Question: I want to write MYSQL query to fetch data, Where I want to count SMS sent per hour bases GROUP BY the HOUR where if there is NO data for a particular hour, It should return 0.
Also, I want to Count data for the first 9 hours and last 3 hours together likewise I mentioned in expected result, the first row is 00:00~09:00 and the last row is 21:00~24:00
I would like to mention that I searched StackOverflow a lot for the question and didn't found my answer
'''
SELECT COUNT( * ) , DATE_FORMAT( sms_sent.register_time, '%H:%i:%s' ) AS SENT_TIME
FROM sms_sent
WHERE sms_sent.sent_by =9998
AND DATE( sms_sent.register_time ) = '2018-12-27'
GROUP BY HOUR( sms_sent.register_time )
LIMIT 0 , 30
'''
What expect is that
'''
Sent Time Sent Count
00:00~09:00 0
09:00~10:00 0
10:00~11:00 0
11:00~12:00 0
12:00~13:00 0
13:00~14:00 0
14:00~15:00 0
15:00~16:00 0
16:00~17:00 0
17:00~18:00 0
18:00~19:00 0
19:00~20:00 0
20:00~21:00 0
21:00~24:00 0
'''
What I am getting this time is :

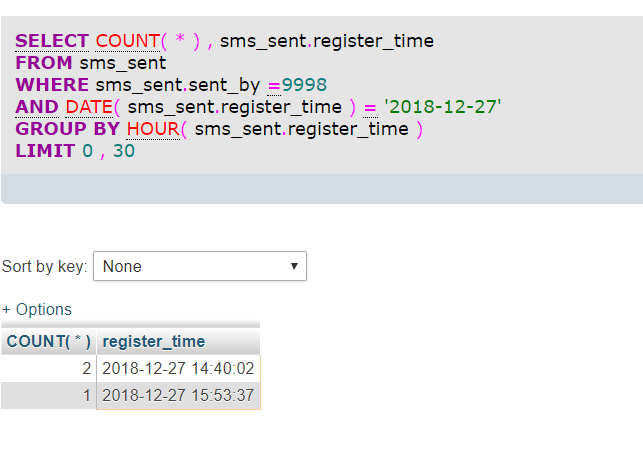
Answer: You need to create an 'hours' table, to generate all the hours in the day. Then you can create your periods of interest from that, and also 'JOIN' it to your SMS data to get the count of SMS for each period. This query should give the results you want:
'''
SELECT CASE WHEN hours.hour < 9 then '00:00-09:00'
WHEN hours.hour >= 21 then '21:00-24:00'
ELSE concat(lpad(hours.hour, 2, '0'), ':00-', lpad(hours.hour+1, 2, '0'), ':00')
END AS period,
COUNT(ss.register_time) AS 'Sent Count'
FROM (SELECT n10.n * 10 + n.n as hour
FROM (SELECT 0 AS n UNION SELECT 1 UNION SELECT 2) n10
JOIN (SELECT 0 AS n UNION SELECT 1 UNION SELECT 2 UNION SELECT 3 UNION SELECT 4
UNION SELECT 5 UNION SELECT 6 UNION SELECT 7 UNION SELECT 8 UNION SELECT 9) n
WHERE n10.n * 10 + n.n < 24) hours
LEFT JOIN sms_sent ss ON HOUR(ss.register_time) = hours.hour AND ss.sent_by = 9998 AND DATE(ss.register_time) = '2018-12-27'
GROUP BY period
'''
Output (for the demo data I created):
'''
period Sent Count
00:00-09:00 3
09:00-10:00 0
10:00-11:00 0
11:00-12:00 1
12:00-13:00 0
13:00-14:00 0
14:00-15:00 1
15:00-16:00 2
16:00-17:00 0
17:00-18:00 0
18:00-19:00 1
19:00-20:00 0
20:00-21:00 0
21:00-24:00 1
'''
<URL>